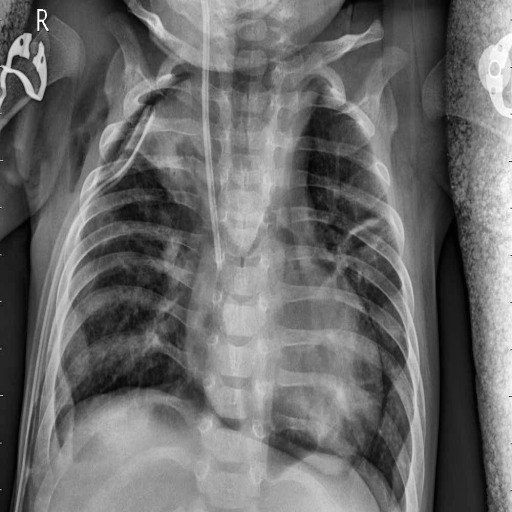
Finding: PNEUMONIA